Question: I'm trying to use AT command for send/read the sms with nokia 5530 serial port on com6
I can connect and send sms correctly without any error and recipient get the message.
But the problem: I can't read any message and get "Error" nothing more !!!! check the below image for more info:

What is the problem and how can I read the sms?
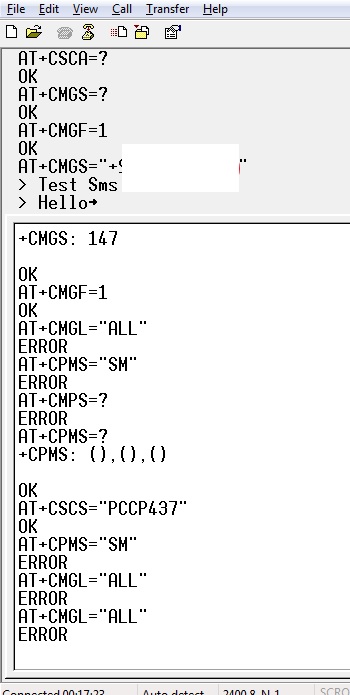
Answer: Try using the AT+CNMI command before the AT+CMGL. It tells the device what to do with incoming messages.
try: AT+CNMI=1,2,0,0,0
Also, try this: AT+CMGL=? to see if the command is supported by your device. It should respond "OK" if it is. If not, it isn't supported.